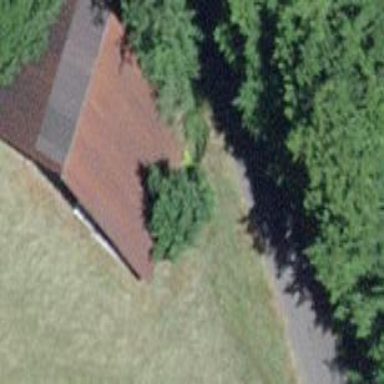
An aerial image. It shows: Barn.